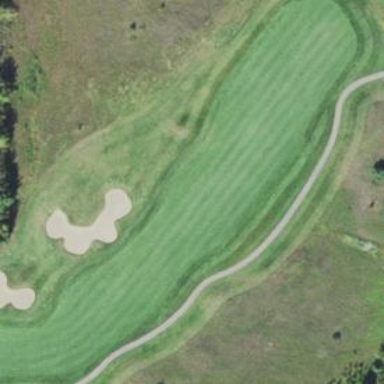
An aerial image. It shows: View of golf hole.